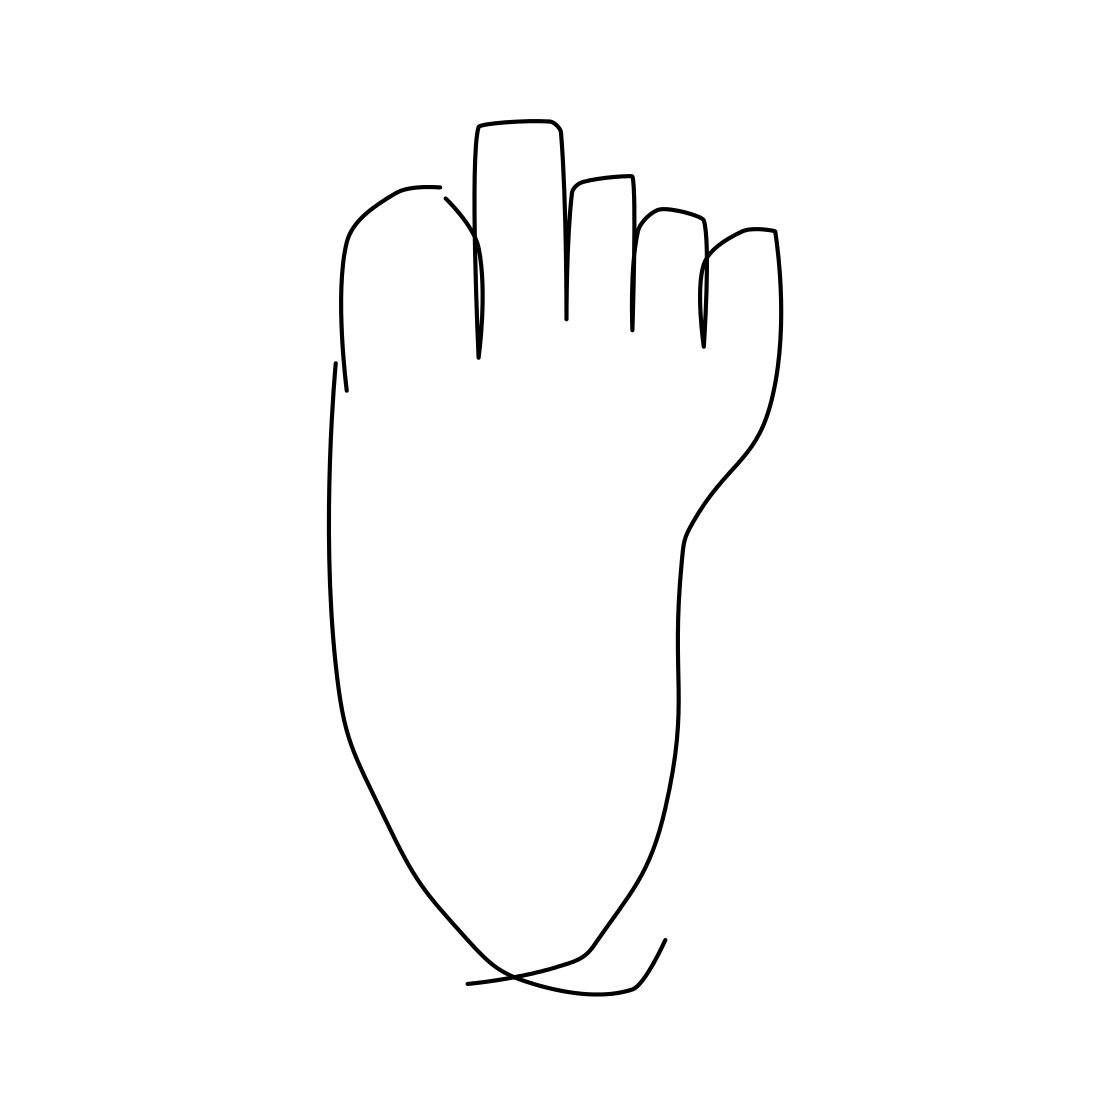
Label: foot